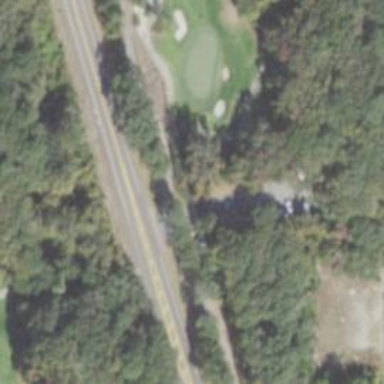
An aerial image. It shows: Service road designated as golf cart path.